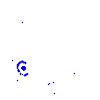
Particle: pion